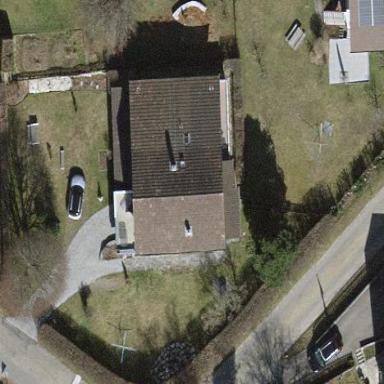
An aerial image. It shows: Detached building with gabled roof.